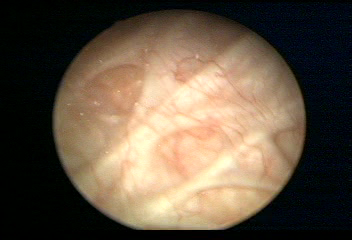
Modality: WLC
Class: Normal mucosa
Bladder cancer association: No